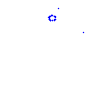
Particle: kaon